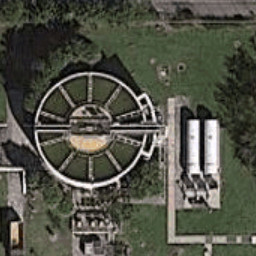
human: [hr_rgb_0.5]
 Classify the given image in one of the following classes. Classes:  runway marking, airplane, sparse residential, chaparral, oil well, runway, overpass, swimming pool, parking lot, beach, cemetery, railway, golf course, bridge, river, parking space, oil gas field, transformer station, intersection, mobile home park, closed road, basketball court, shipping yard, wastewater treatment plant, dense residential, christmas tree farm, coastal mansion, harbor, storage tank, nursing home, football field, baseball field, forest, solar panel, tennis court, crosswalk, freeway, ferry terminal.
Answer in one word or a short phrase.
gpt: wastewater treatment plant